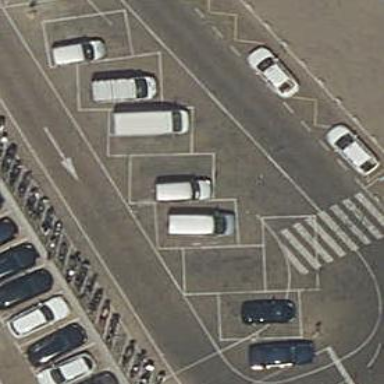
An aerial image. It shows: Parking area with diagonal orientation. The surface of the parking area is settled.